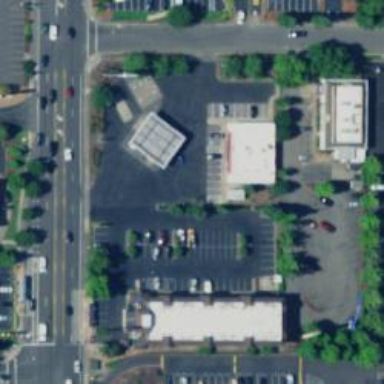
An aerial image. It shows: Convenience shop.